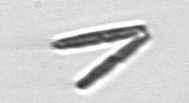
Label: Thalassionema